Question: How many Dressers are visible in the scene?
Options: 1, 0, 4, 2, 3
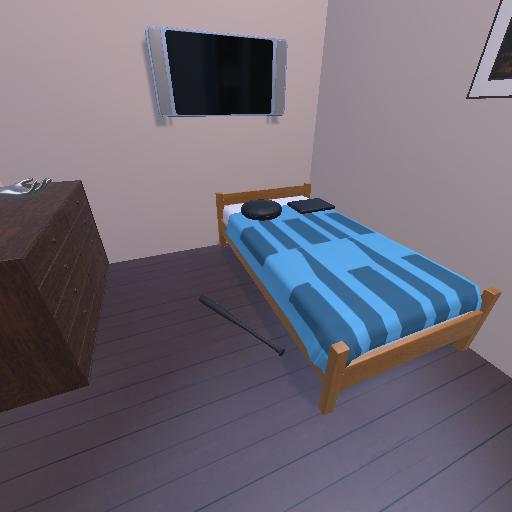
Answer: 1